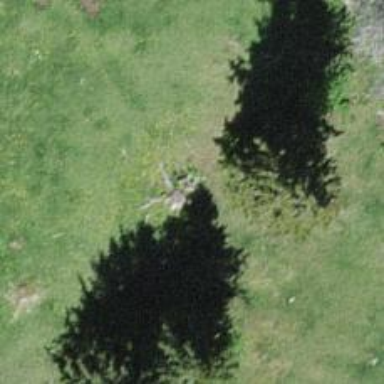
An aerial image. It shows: Needle-leaved tree in its natural environment.